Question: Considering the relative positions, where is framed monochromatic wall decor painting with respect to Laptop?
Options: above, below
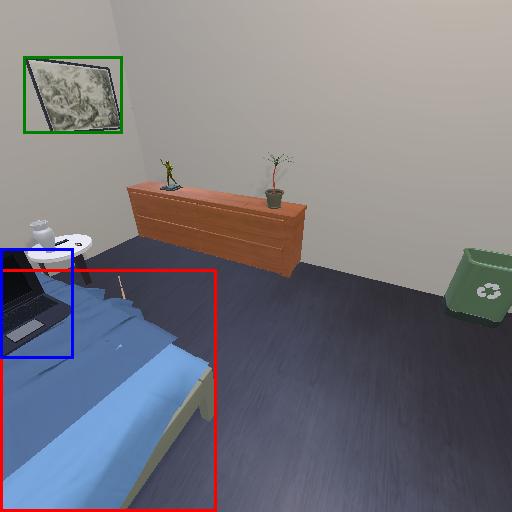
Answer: above